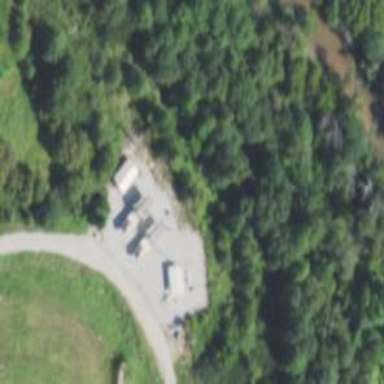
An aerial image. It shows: Gas-powered generator.